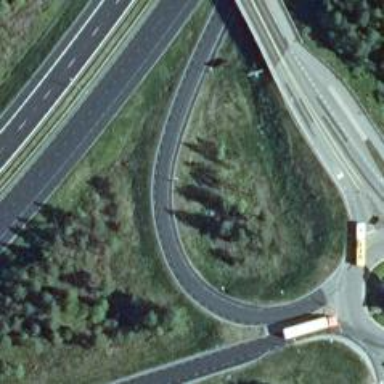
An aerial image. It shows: Asphalt motorway link connecting to main motorway.